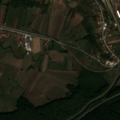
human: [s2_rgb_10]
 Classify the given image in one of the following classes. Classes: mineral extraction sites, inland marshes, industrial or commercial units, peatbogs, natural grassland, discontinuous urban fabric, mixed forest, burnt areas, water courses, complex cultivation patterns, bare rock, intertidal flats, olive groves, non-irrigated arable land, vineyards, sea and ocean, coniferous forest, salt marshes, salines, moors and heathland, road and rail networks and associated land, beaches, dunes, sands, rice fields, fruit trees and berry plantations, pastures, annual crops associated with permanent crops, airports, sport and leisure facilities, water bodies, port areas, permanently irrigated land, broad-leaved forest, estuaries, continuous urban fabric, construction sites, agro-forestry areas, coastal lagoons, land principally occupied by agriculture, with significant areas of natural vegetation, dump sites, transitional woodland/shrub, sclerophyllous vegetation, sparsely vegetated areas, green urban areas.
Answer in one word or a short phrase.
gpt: discontinuous urban fabric, complex cultivation patterns, land principally occupied by agriculture, with significant areas of natural vegetation, broad-leaved forest